Question: lets say i have two points & in my 3D Space

now i want to start calculate points from to in direction of and i want to continue calculation farther from B on the same line.
what i am actually working on is bullets from plane.
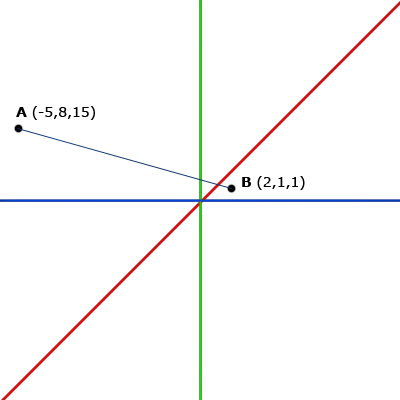
Answer: If I understood your question correctly, you should first get the direction vector by calculating
'''
dir = B - A
'''
and then you can continue the travel by
'''
C = B + dir
'''
Otherwise, please clarify your question, like for example what you mean by "calculate points from A to B", because mathematically there is an infinite amount of points between A and B.
---
Edit:
If you want to trace a bullet path you have two options:
1) You implement it as weapon like done in many FPS; any bullets fired will immediately hit where they were aimed. This can be best achieved by doing a raytrace via <URL> and is probably the simplest and least computationally intensive way to do it. Of course, it's also not terribly realistic.
2) You make the bullet a physical entity in your world and move it during your 'Update()' call via a "normal" combination of current position vector and movement/velocity vector, doing a manual collision detection with any hittable surfaces and objects. The advantage of this is that you can implement proper physics like travel time, drop, friction, etc., however it is also orders of magnitude more difficult to implement in a robust way. If you want to go this way, I suggest using either a pre-made physics API (like <URL> or at least doing extensive Google research on the subject, so you can avoid the many pitfalls of collision detection with fast-moving objects.